Field crop: maize
Growth stage: 2
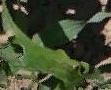
Species: maize